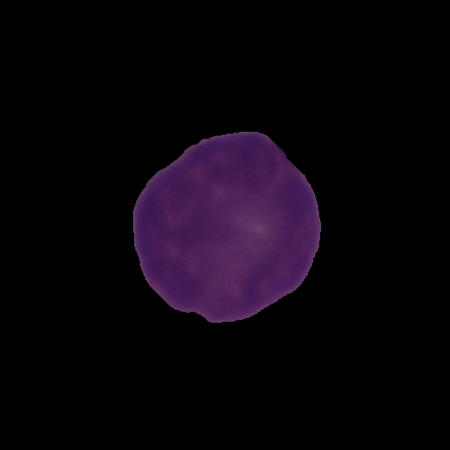
Label: cancer